Interaction volume radius: 5 \u00c5
Interaction volume height: 15 \u00c5
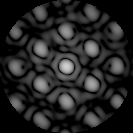
Disorder parameter: 0.2772